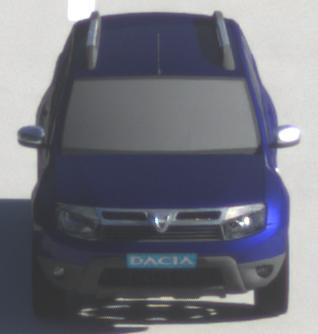
Make: Dacia
Model: Duster dCi 110 FAP
Detailed model: Duster (I)
Model produced from: 2010/06
Model produced until: 2013/11
Doors: 5
Color: blue
Road condition: dry road
Daytime: sunrise or sunset
Contrast: medium contrast